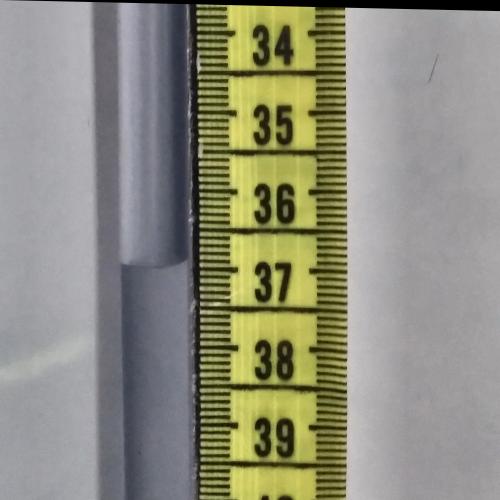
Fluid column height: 36.9 cm